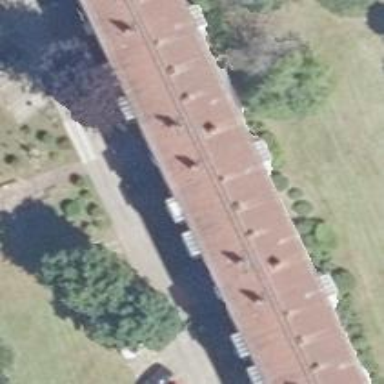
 with the roof oriented along the building."